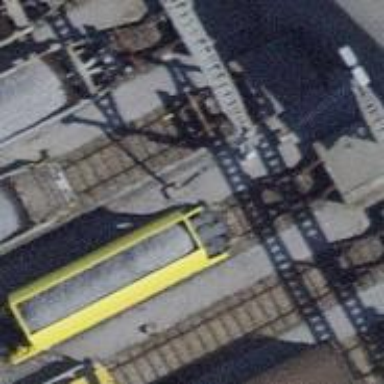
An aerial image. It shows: Railway buffer stop.